Question: I mam using <URL> and post data using AJAX
'''
<textarea rows="" cols="" name="caption" id="caption"></textarea>
$.ajax({
url: 'submit-gallery.php',
type: 'POST',
data: formData,
async: false,
success: function (data) {
$('#progress').hide();
$('#response_li').show();
var json = $.parseJSON(data);
if (json.result == 1) {
$('#response').html('Upload successfully');
$('#gallery-form')[0].reset();
} else {
$('#response').html('Unable to upload');
}
$('#response_li').fadeOut(6000);
},
cache: false,
contentType: false,
processData: false
});
return false;
'''
but value for textarea does not post: here is the name and id of textarea
and on inspect element i found that that
'''
<div class=" nicEdit-main " contenteditable="true" style="width: 347px; margin: 4px; min-height: 45px; overflow: hidden;">
'''

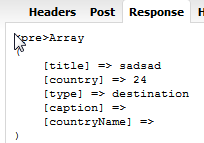
Answer: Okay I replaced AJAX post logic with standard form post and now it work fine.